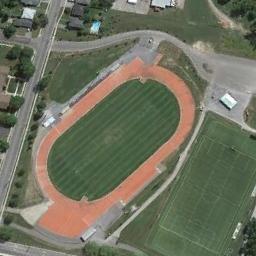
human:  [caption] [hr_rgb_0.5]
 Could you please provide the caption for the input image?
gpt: There is an ground track field .

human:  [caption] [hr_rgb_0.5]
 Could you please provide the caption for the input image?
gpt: Many roads are near the ground track field .

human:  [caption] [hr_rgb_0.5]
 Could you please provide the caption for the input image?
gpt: Track and field are built on the lawn next to the forest and buildings .

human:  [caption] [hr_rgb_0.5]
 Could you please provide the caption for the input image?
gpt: The ground track field is surrounded by some roads and a gridiron is next to the ground track field .

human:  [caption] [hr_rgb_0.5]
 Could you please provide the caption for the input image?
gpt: There are green lawns around the ground track field with a red track .